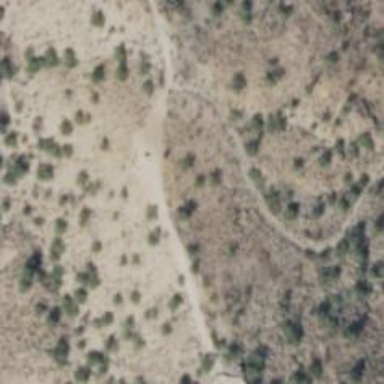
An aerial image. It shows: Hiking trail that is footway.